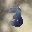
Label: 3